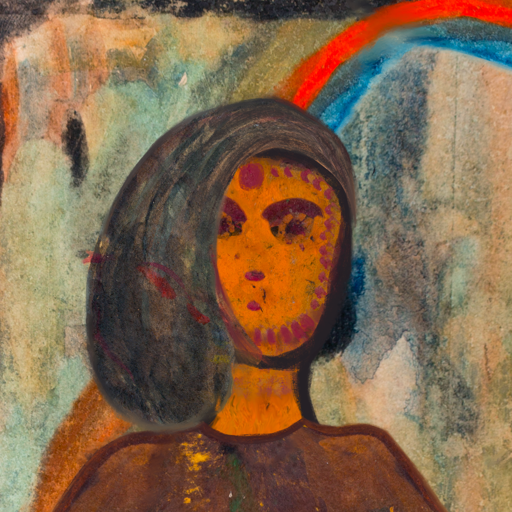
Background: Childish, Head And Neck Front: Doll, Face Front: Doll, Bust: Comrade, Hair Front: Gypsy_Mother, Head Accessory: Blank, Second Necklace: Blank, Necklace: Blank, Baby: Blank